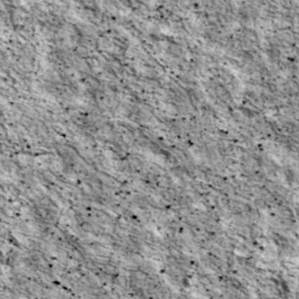
Label: non_frost